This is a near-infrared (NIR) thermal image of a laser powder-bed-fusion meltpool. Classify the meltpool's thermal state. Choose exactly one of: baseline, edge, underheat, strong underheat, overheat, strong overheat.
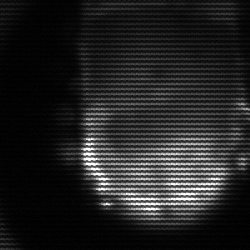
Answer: baseline